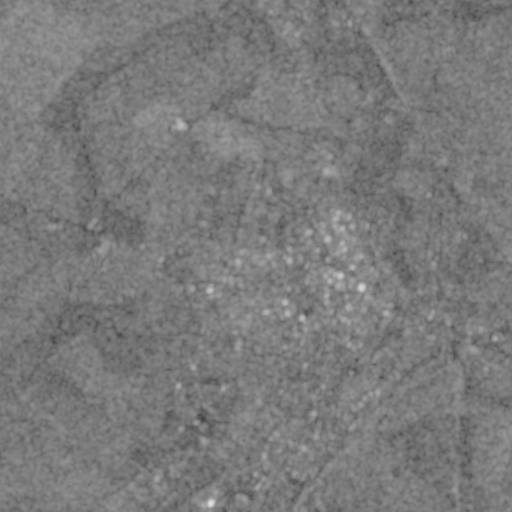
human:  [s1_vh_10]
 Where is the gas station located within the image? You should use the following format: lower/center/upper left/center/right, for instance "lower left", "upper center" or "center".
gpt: The gas station is located in the lower center of the image.
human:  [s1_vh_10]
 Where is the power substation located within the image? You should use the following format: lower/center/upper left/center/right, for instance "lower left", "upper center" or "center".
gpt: The power substation is located in the upper center of the image.
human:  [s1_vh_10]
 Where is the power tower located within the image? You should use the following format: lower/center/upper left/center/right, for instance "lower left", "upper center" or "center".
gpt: The power tower is located in the upper left of the image.
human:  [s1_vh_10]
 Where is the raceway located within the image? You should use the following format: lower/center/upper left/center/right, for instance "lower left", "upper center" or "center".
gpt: The raceway is located in the lower left of the image.
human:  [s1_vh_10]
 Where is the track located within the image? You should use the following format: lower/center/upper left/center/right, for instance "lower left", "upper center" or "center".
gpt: The track is located in the lower of the image.
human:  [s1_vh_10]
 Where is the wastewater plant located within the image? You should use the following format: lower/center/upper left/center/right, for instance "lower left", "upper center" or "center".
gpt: The wastewater plant is located in the upper right of the image.
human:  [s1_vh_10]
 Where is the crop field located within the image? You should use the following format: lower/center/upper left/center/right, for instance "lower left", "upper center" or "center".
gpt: There is no crop field in the image.

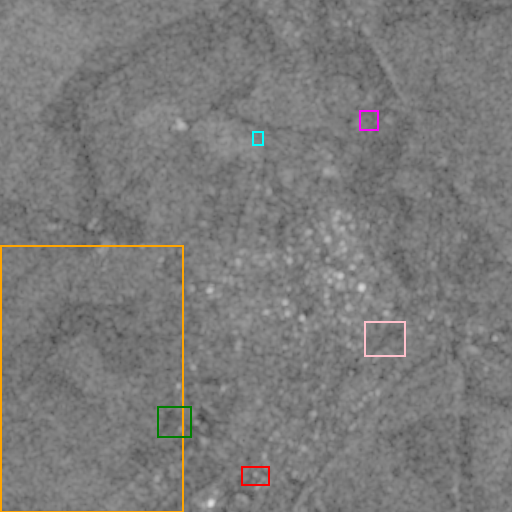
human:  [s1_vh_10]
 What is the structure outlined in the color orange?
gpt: The structure outlined in orange is a crop field.
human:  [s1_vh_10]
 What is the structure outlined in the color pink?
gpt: The structure outlined in pink is a park.
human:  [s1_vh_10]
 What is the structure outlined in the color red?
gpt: The structure outlined in red is a parking lot.
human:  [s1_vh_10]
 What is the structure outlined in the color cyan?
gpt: The structure outlined in cyan is a power substation.
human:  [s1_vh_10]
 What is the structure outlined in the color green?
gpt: The structure outlined in green is a track.
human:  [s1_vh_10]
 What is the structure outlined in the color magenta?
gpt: The structure outlined in magenta is a wastewater plant.
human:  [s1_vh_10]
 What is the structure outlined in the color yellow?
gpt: There is no yellow outline.